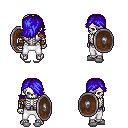
a pixel art fantasy rpg character, male body template, skeleton, leather shoulder armor, white pants, blue swoop hairstyle, leather bracers, white slippers, shield, four views (front, back, left, right), 2x2 character sprite sheet, small pixel art, hard edges, no anti-aliasing